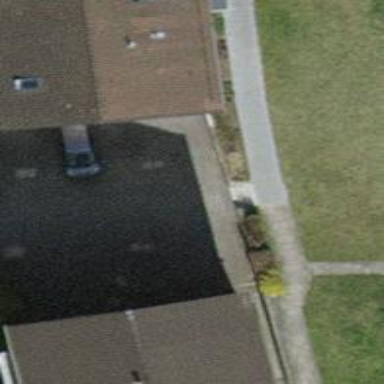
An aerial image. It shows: Concrete steps.